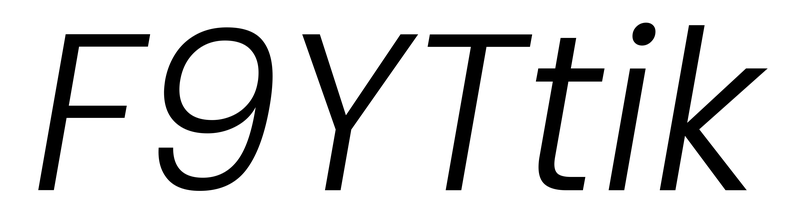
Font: Poppins-LightItalic